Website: slack
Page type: stored-credit-cards
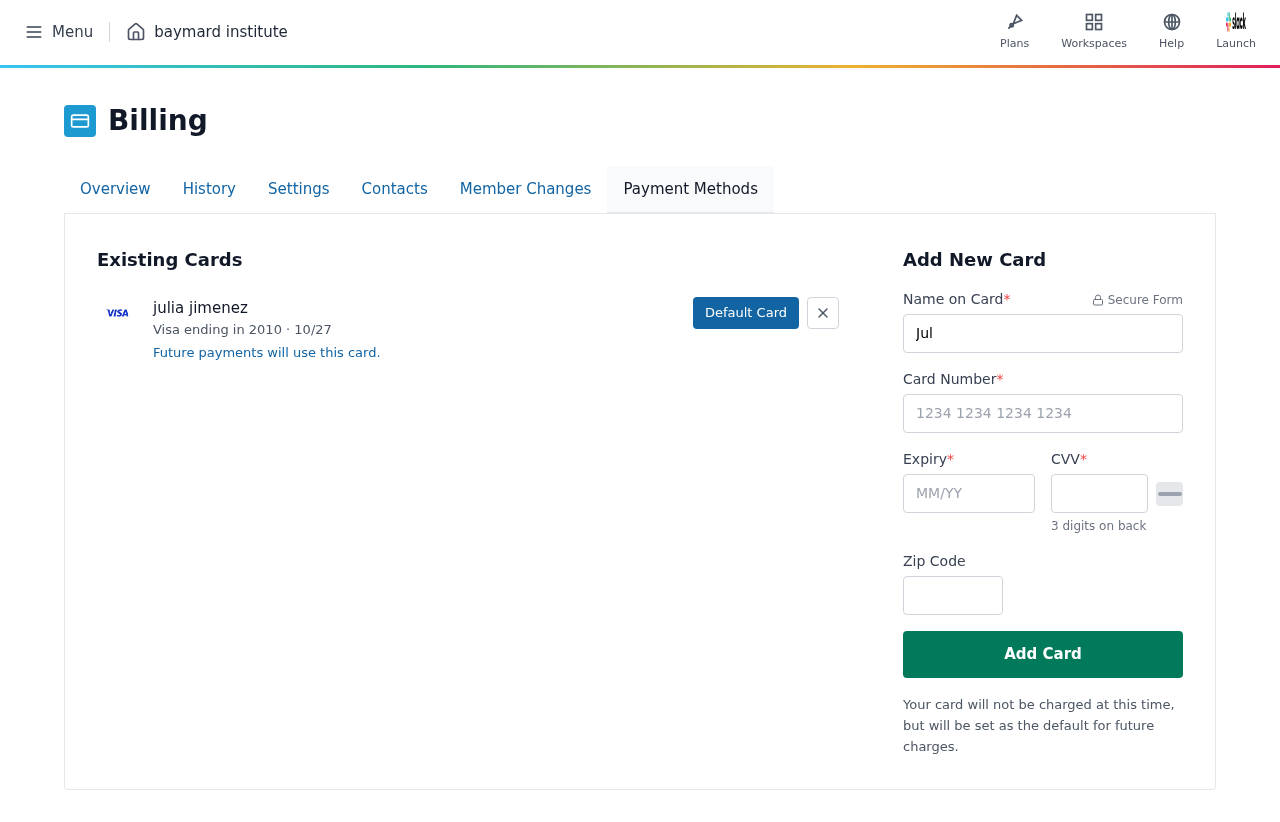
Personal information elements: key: PII_CARD_CVV
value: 305
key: PII_CARD_EXPIRY
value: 10/27
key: PII_CARD_EXPIRY_MONTH
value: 10
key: PII_CARD_EXPIRY_YEAR
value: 27
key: PII_CARD_LAST4
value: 2010
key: PII_CARD_NUMBER
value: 4807 4832 3894 2010
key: PII_CARD_TYPE
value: Visa
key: PII_FULLNAME
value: julia jimenez
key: PII_FULLNAME
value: Julia Jimenez
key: PII_POSTCODE
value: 35921